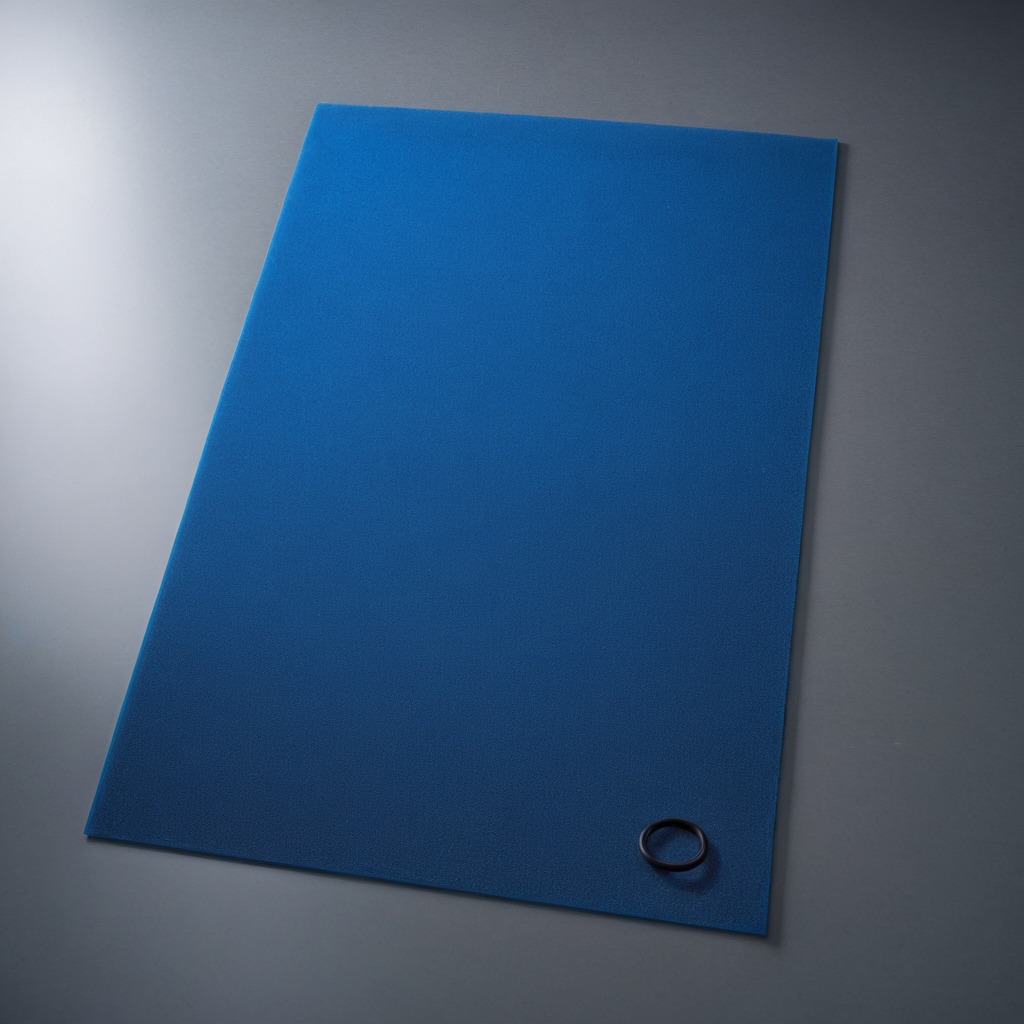
A rubber O-ring lying on the tabletop